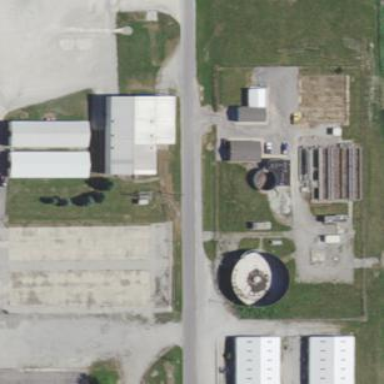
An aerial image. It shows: Wastewater plant.